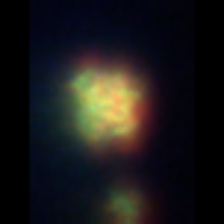
Taxon: Unknown_detritus
Group: Unknown